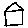
Label: house